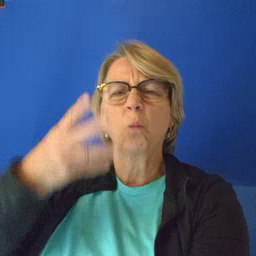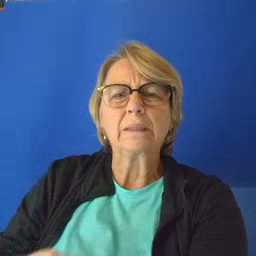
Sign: wet